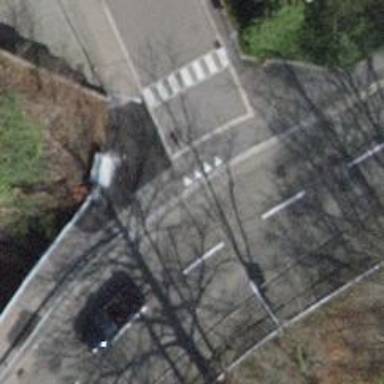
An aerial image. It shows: Unmarked crossing with traffic calming table.